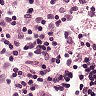
Metastatic tissue present: no